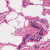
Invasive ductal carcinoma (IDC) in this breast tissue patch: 0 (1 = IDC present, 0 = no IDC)